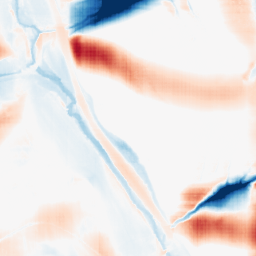
Category: morphological
Decomposition family: morphological_square
Decomposition parameters: operation: average
size: 50
Upsampling method: sinc_blackman
Upsampling parameters: scale: 4
kernel_size: 8
Upsampling scale: 4